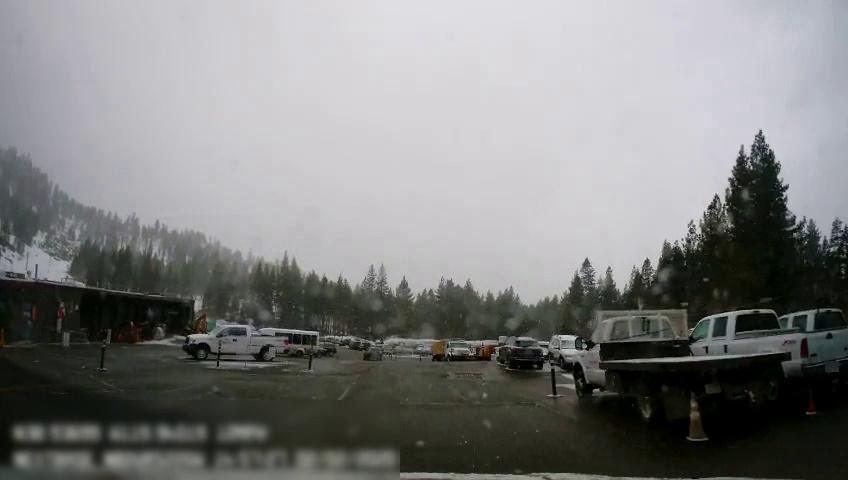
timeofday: Day
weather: Snowy
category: Vehicles | Truck
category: Vehicles | Truck
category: Vehicles | SUV
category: Vehicles | SUV
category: Vehicles | Other LV
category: Vehicles | Other LV
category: Vehicles | Truck
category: Vehicles | Other LV
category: Vehicles | Car
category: Vehicles | SUV
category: Drivable Space